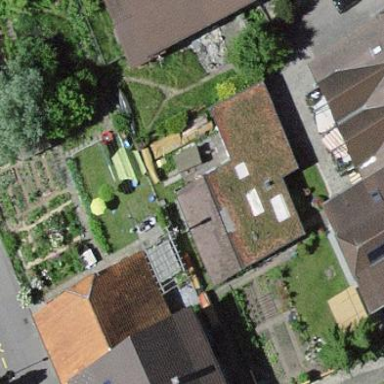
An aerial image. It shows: Shed.